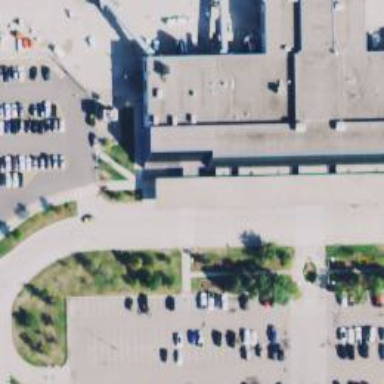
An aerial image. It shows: Car rental facility.